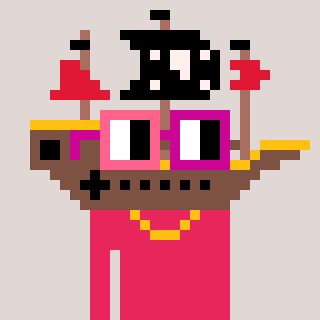
a pixel art character with square pink and red glasses, a pirateship-shaped head and a redpinkish-colored body on a warm background